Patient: sex F, age 39
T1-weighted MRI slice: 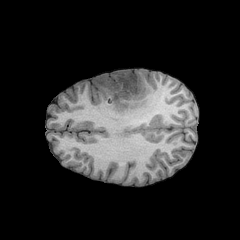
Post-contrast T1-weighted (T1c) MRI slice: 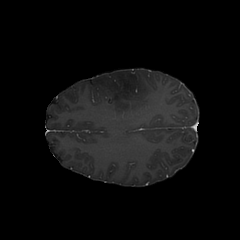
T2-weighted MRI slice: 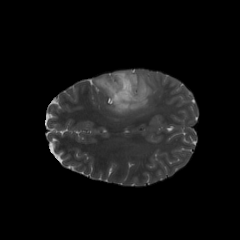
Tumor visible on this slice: yes
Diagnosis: Astrocytoma, IDH-mutant
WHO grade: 2